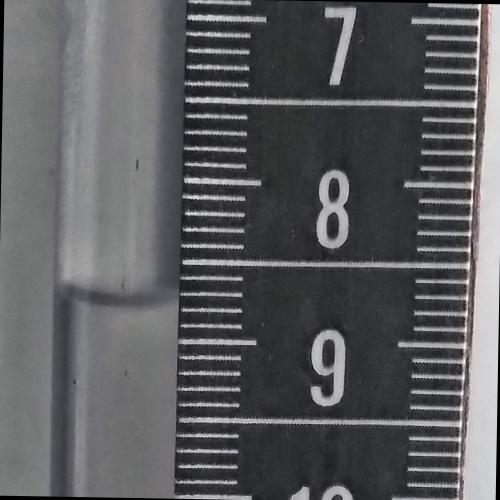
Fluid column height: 8.7 cm